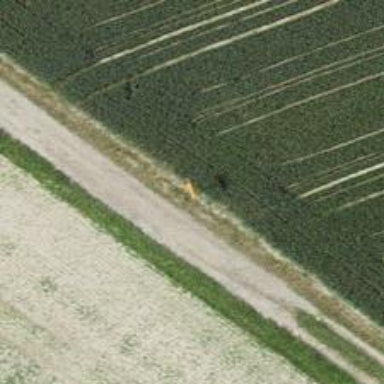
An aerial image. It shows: Aerial marker.